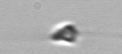
Label: flagellate